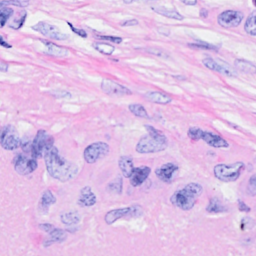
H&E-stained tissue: Breast